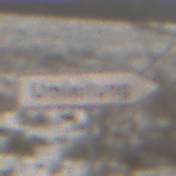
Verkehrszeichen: UmleitungswegweiserRechtsweisend
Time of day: Midday
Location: Outdoor (Nature)
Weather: Overcast
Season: Winter
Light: Natural